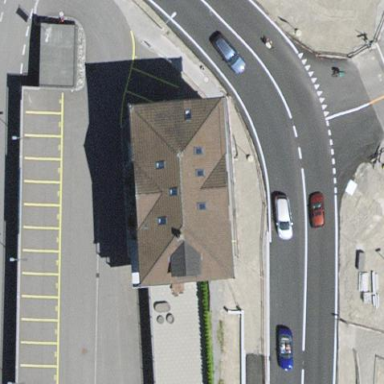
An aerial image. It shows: Apartment building with hipped roof.